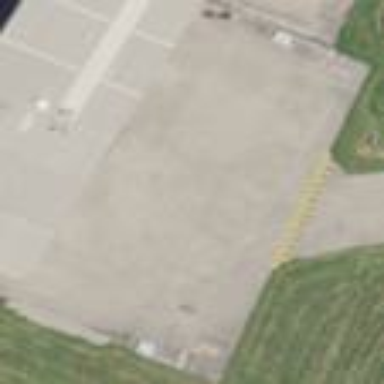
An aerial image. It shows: Apron at the airport.